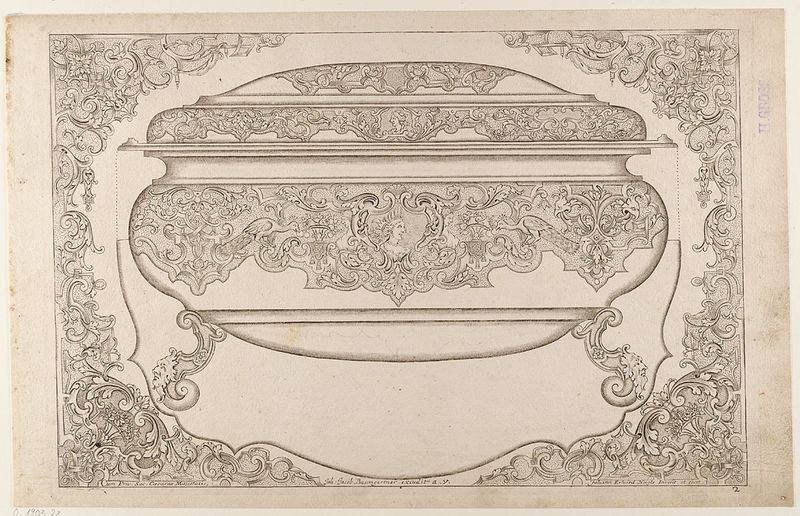
Titel: Deckelschale, Blatt 2 aus der Folge 'Gantz neüe Erfindungen unterschiedlicher Arten von Servicen denen der Goldschmieds-Kunst Zugethanen zu besonderem nutzen'
Künstler: Johann Erhard Heiglen
Standort: Hamburg
Institution: Museum für Kunst und Gewerbe Hamburg
Schlagwörter: vogel, blumen, frau, profil, schwarz, weiss, zeichnung, tiere, ornament, alt, vase, papier, grafik, graphik, floral, ornamente, fotografie, photographie, truhe, deckel, druck, druckgraphik, druckgrafik, stich, pfau, kunstgewerbe, sarg, laubwerk, blattwerk, vegetabil, kupferstich, kunsthandwerk, urne, groteske, deckelschale, randornament, essgeschirr, bandelwerk, tierornament, reproduktionen, berain, industriedesign, druckerzeugnisse, behälter, vögel, tierornamente, essservice, ornamentstich, vorlageblätter, punzenstich